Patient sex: M
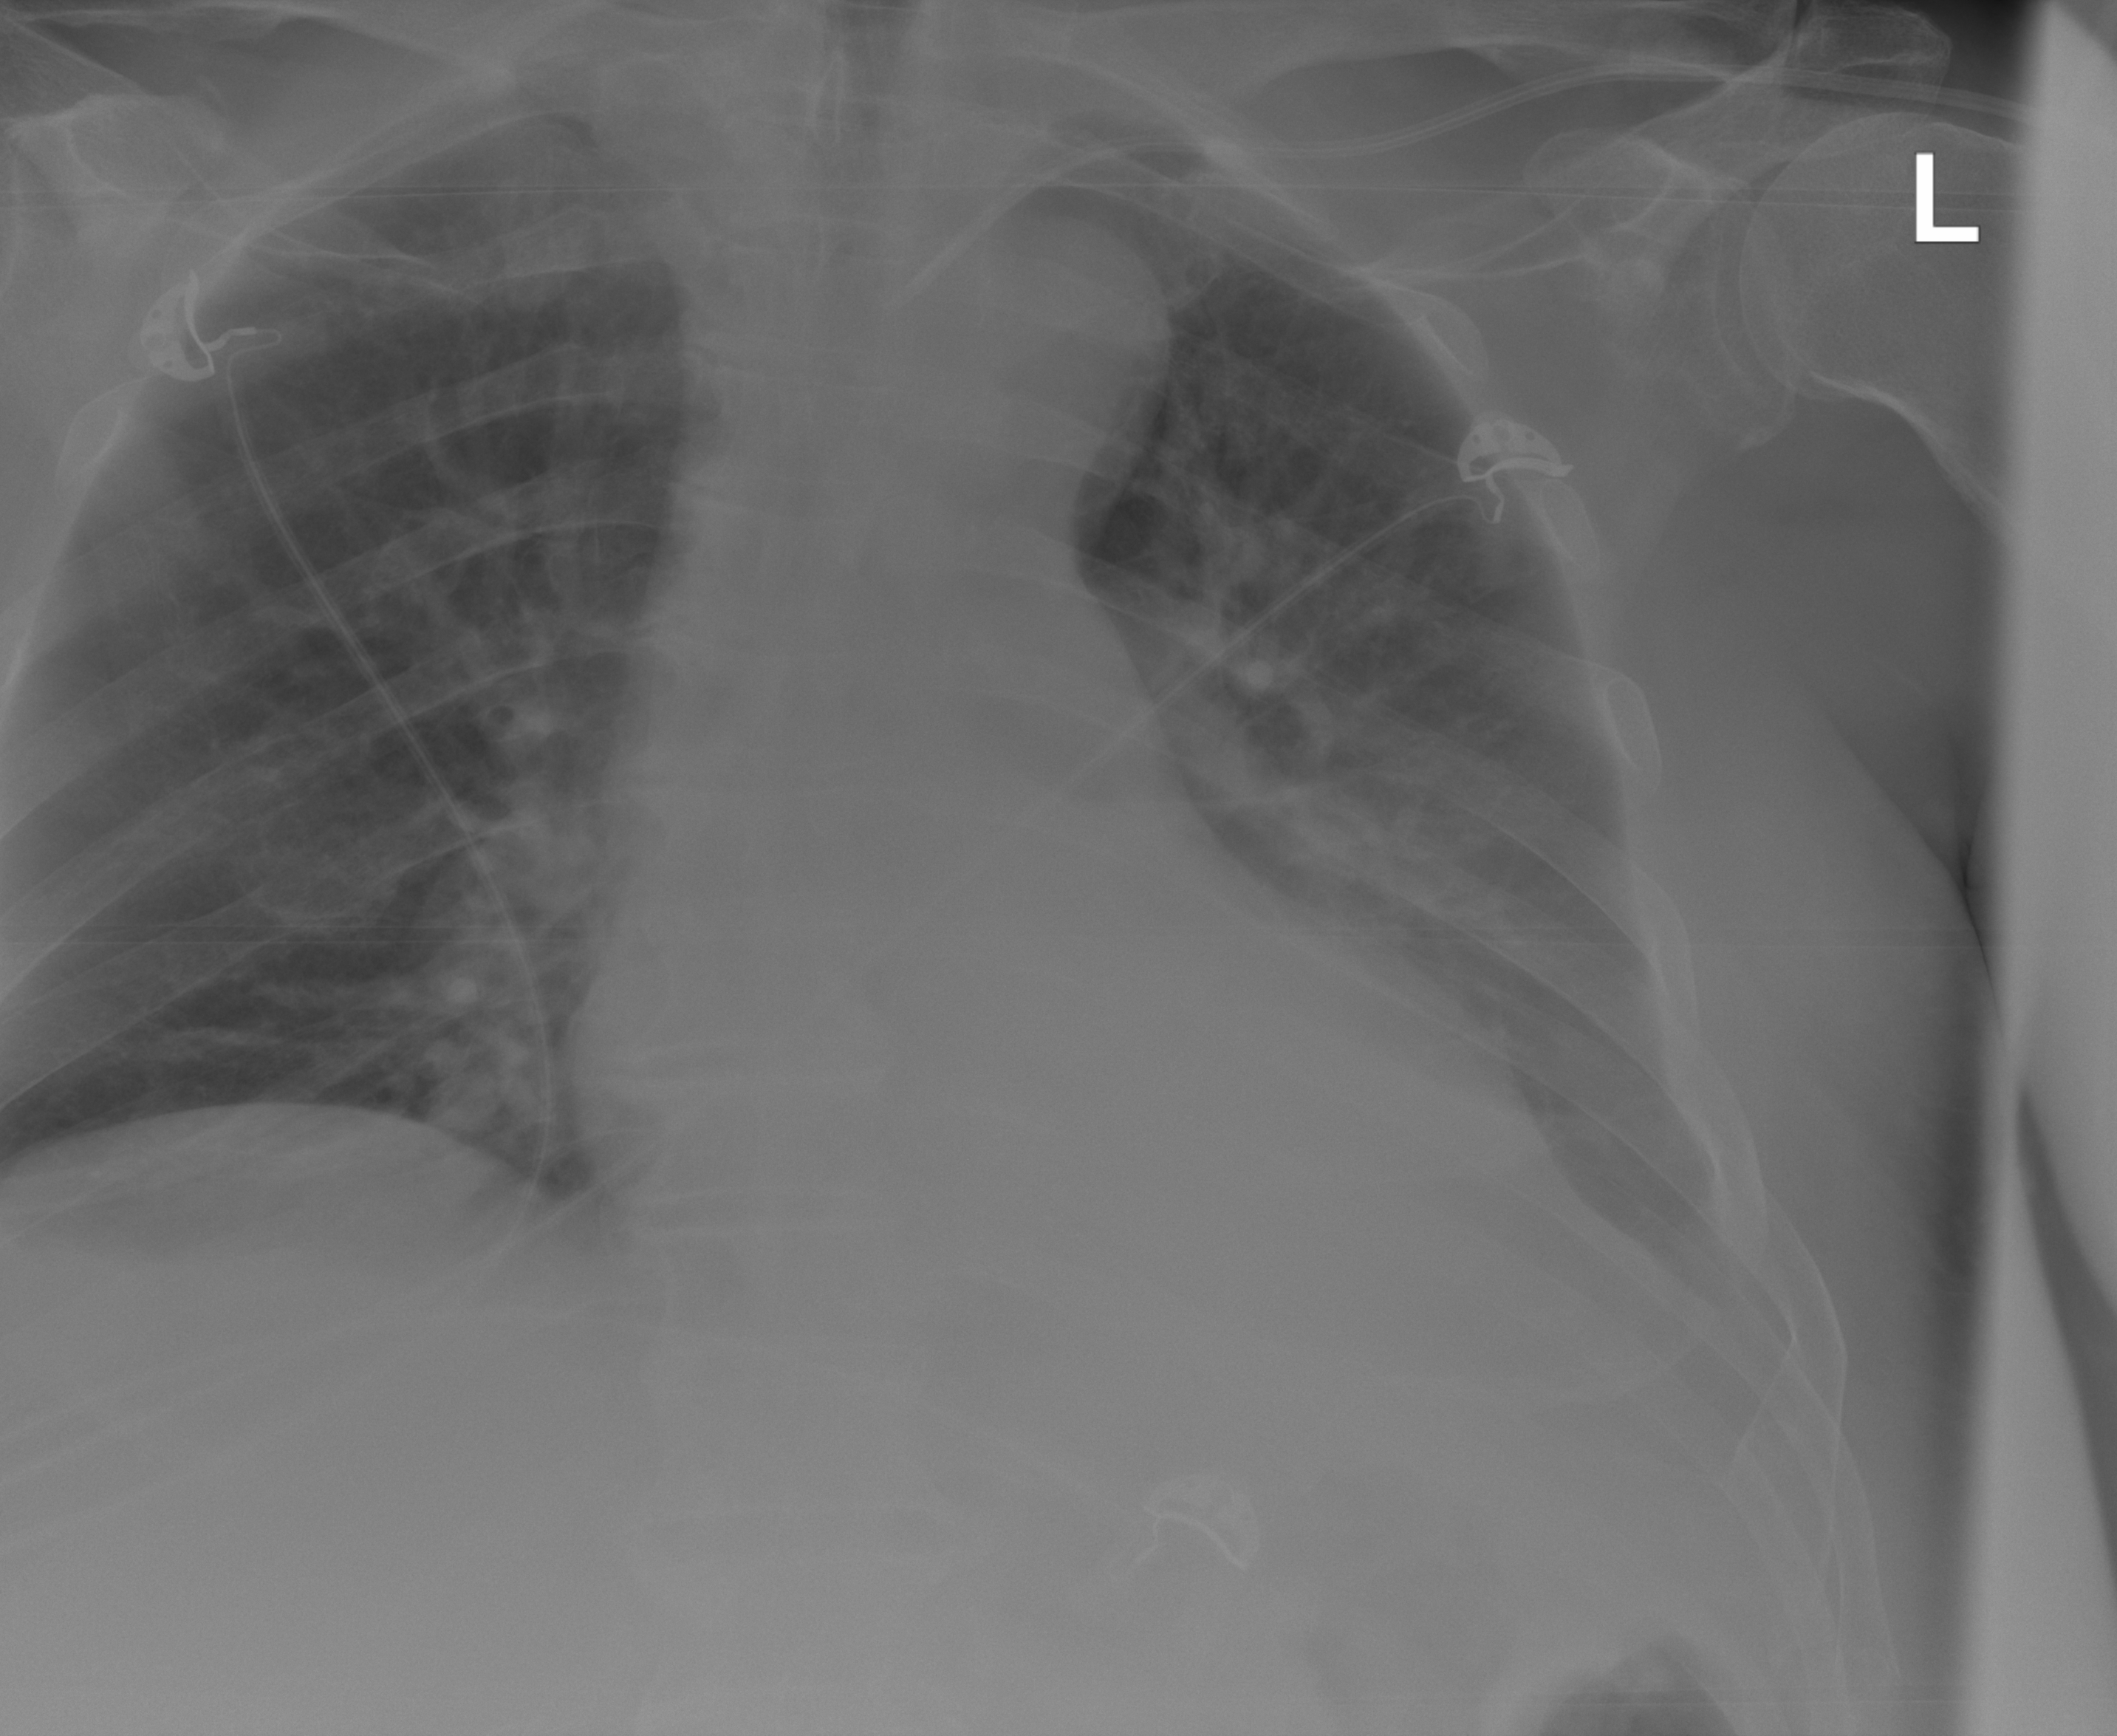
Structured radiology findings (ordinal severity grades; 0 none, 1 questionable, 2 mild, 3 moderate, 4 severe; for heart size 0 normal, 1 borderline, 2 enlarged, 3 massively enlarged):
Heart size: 1
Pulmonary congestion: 0
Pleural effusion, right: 0
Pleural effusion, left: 2
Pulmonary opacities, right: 0
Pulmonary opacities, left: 0
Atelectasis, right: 0
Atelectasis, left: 2